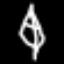
Label: leaf